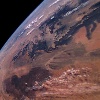
Label: land